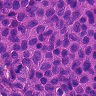
Metastatic tissue present: yes